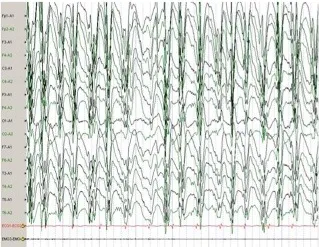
EEG demonstrations before quinidine therapy. (C) Slow spike-and-slow-waves of 1.5-2.5 Hz were observed when the patient was awake.
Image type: electrography (eeg)